Aerial crown-view tile of a tropical tree (Barro Colorado Island, Panama), acquired 20250124:
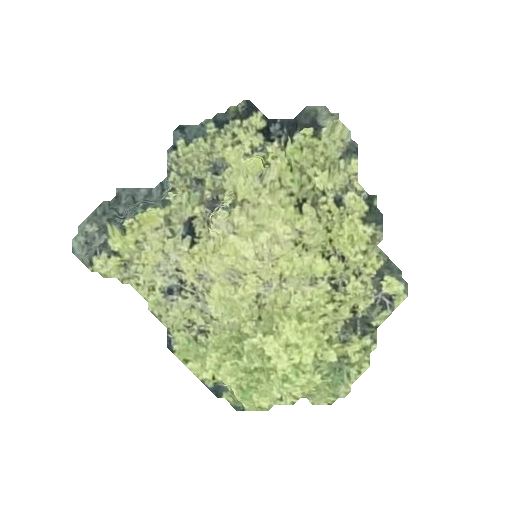
Species: Guapira myrtiflora
GBIF accepted scientific name: Guapira myrtiflora
Crown area: 97.243 m²